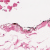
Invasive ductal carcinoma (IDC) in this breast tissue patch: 0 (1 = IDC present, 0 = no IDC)